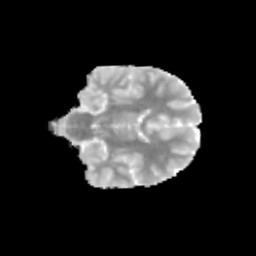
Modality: MD
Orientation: coronal
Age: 13
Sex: male
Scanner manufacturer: siemens
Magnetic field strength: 3 T
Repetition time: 3.8 s
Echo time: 0.07 s